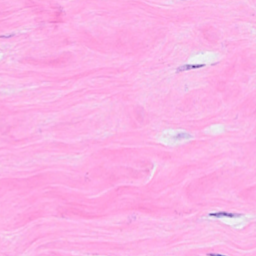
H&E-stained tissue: Breast